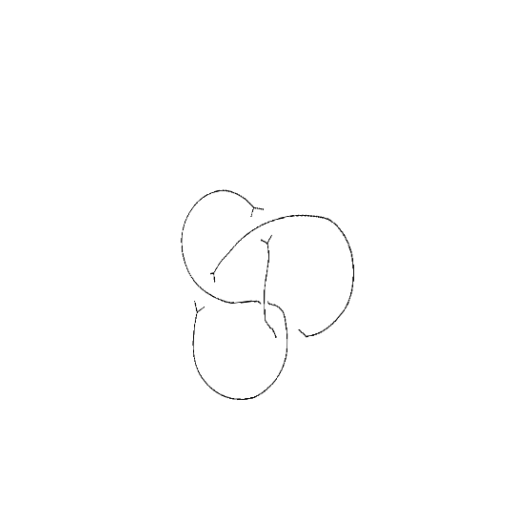
Crossing number: 4